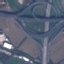
Land use / land cover: Highway